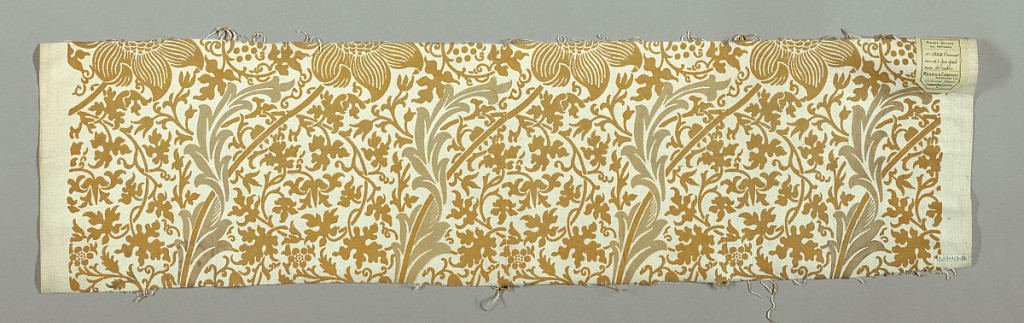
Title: Kennet
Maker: Morris & Co., London, England
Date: designed 1883
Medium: cotton Technique: printed on plain weave
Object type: Textile
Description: Large-scale design of long-stemmed flowers leaning diagonally, on a ground of small all-over twining vines, leaves and flowers. In two shades of golden tan on white. Wide plain unprinted selvedges.